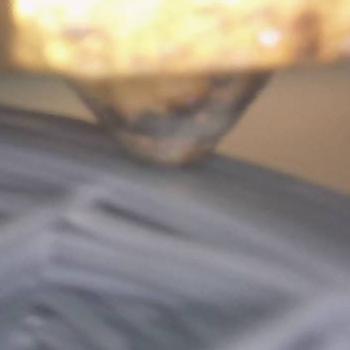
Flow rate: 84%